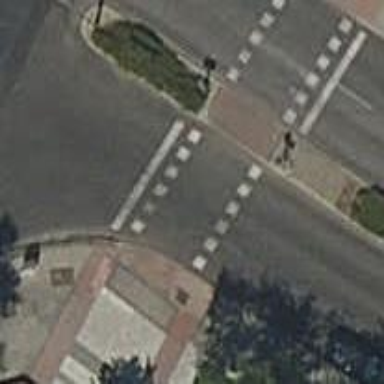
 including zebra crossing with signal lights."